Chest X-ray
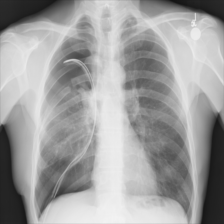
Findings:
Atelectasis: negative
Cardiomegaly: negative
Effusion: negative
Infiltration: negative
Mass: negative
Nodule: negative
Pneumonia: negative
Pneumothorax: positive
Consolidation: negative
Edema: negative
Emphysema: negative
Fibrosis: negative
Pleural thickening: negative
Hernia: negative